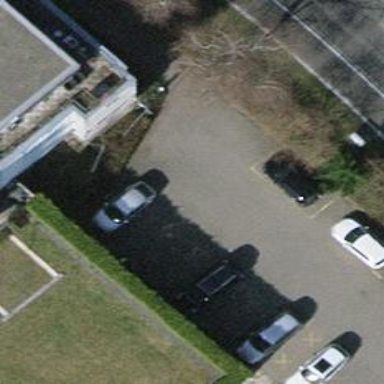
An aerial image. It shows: Asphalt parking aisle along service road.